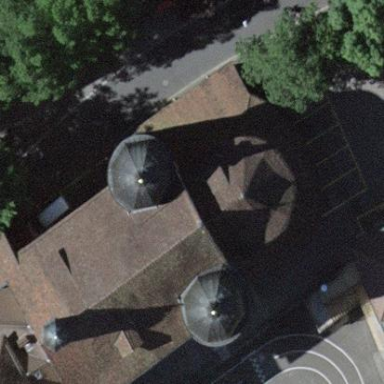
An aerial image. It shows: Building that serves as place of worship.